Две частицы с одинаковыми массами $m$ и зарядами $q$ и $-q$ начинают с нулевыми начальными скоростями двигаться в однородном магнитном поле $B$, перпендикулярном соединяющему их отрезку длины $R$ (см. рисунок).
Найдите минимальное значение индукции магнитного поля $B=B_{0}$ (критическое поле), при котором частицы не столкнутся друг с другом.
Ha каком расстоянии $r$ друг от друга они окажутся при наибольшем сближении, если $B>B_{0}$?
Найдите скорости частиц и расстояние между ними в момент наибольшего сближения при критическом значении магнитного поля. Как в этом случае будут двигаться частицы после их наибольшего сближения. Нарисуйте качественный график траектории частиц.
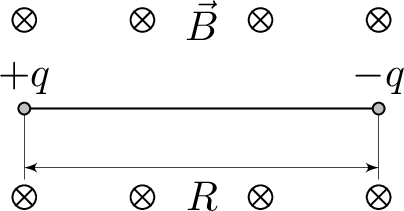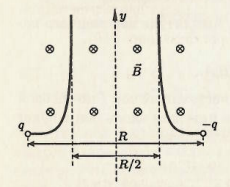
Найдите минимальное значение индукции магнитного поля $B=B_{0}$ (критическое поле), при котором частицы не столкнутся друг с другом.
Решение: Из закона сохранения энергии для обеих частиц находим:$$m v^{2}=\frac{q^{2}}{4 \pi \varepsilon_{0}}\left(\frac{1}{r}-\frac{1}{R}\right) \quad (1)$$где $v$ — их скорость в момент наибольшего сближения.Пусть ось $x$ направлена параллельно отрезку, соединяющему заряды, а ось $y$ — перпендикулярна ему. Найдем проекцию ускорения левой частицы на ось $y$:$$m \frac{d v_{y}}{d t}=q B \frac{d x}{d t},$$где $\frac{d x}{d t}$ — проекция ее скорости на ось $x$, откуда$$m d v_{y}=q B d x .$$Учитывая симметричный характер движения частиц относительно оси $y$, найдем полное изменение импульса вдоль оси $y$. Имеем:$$m v=\frac{q B(R-r)}{2}. \quad (2)$$Исключая $q$ и $v$ из $(1)$ и $(2)$, получим уравнение:$$\frac{B^{2}(R-r)^{2}}{m}=\frac{1}{\pi \varepsilon_{0}}\left(\frac{1}{r}-\frac{1}{R}\right),$$которое после сокращения на $(R-r)$ приводится к виду:$$r^{2}-R r+\frac{m}{\pi \varepsilon_{0} B^{2} R}=0.$$Корни этого уравнения$$r=\frac{R}{2}\left(1 \pm \sqrt{1-\frac{4 m}{\pi \varepsilon_{0} R^{3} B^{2}}}\right).$$Из этого соотношения видно, что решение задачи существует только при условии$$B \geqslant B_{0}=\sqrt{\frac{4 m}{\pi \varepsilon_{0} R^{3}}}.$$Если $B < B_{0}$, то магнитная сила (сила Лоренца) недостаточна для разворота частиц и произойдет столкновение.
Ответ: $$B_{0}=\sqrt{\frac{4 m}{\pi \varepsilon_{0} R^{3}}}$$

Ha каком расстоянии $r$ друг от друга они окажутся при наибольшем сближении, если $B>B_{0}$?
Решение: При выполнении условия $(1)$ из двух корней квадратного уравнения следует выбрать больший корень:$$\frac{R}{2}\left(1+\sqrt{1-\frac{4 m}{\pi \varepsilon_{0} R^{3} B^{2}}}\right),$$так как при достижении этого значения сближение частиц прекращается.
Ответ: $$r=\frac{R}{2}\left(1+\sqrt{1-\frac{4 m}{\pi \varepsilon_{0} R^{3} B^{2}}}\right)$$

Найдите скорости частиц и расстояние между ними в момент наибольшего сближения при критическом значении магнитного поля. Как в этом случае будут двигаться частицы после их наибольшего сближения. Нарисуйте качественный график траектории частиц.
Решение: При критическом значении магнитного поля $B=B_{0}$ частицы сблизятся на расстояние $r=\frac{R}{2}$. В этом случае на них действует электрическая сила$$F_{e}=\frac{4 q^{2}}{4 \pi \varepsilon_{0} R^{2}}=\frac{q^{2}}{\pi \varepsilon_{0} R^{2}}$$и противоположная по направлению магнитная сила Лоренца$$F_{L}=q v B_{0}. \quad (3)$$Подставляя в $(3)$ значения критического поля $B_{0}$ и скорости $v$ (из закона сохранения энергии), найдем$$F_{L}=\frac{q^{2}}{\pi \varepsilon_{0} R^{2}}=F_{e} .$$Это значит, что при критическом поле частицы после максимального сближения на расстояние $r=\frac{R}{2}$ будут двигаться параллельно друг другу с постоянными скоростями.
Ответ: При критическом поле частицы после максимального сближения на расстояние $r=\frac{R}{2}$ будут двигаться параллельно друг другу с постоянными скоростями (см. рисунок).
Темы:
T, Механика, Динамика, Электричество, Всероссийские, Движение в магнитном поле